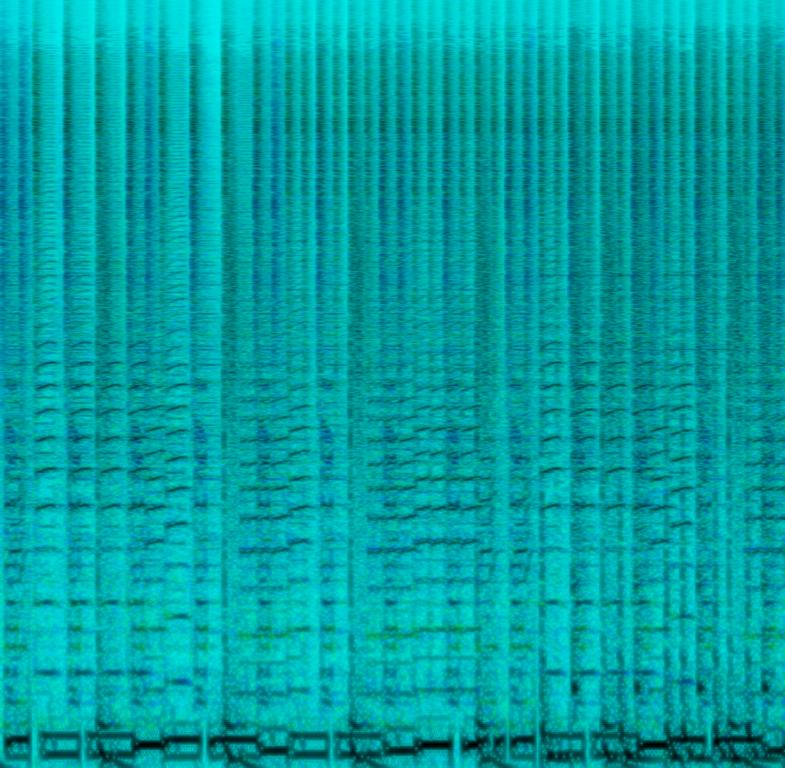
The song is an instrumental. The song is medium with a strong bass line, steady techno drumming rhythm, various percussion hits and a synth horn melody. The song has mismatched tempos and is amateurish in production. The audio quality is poor.